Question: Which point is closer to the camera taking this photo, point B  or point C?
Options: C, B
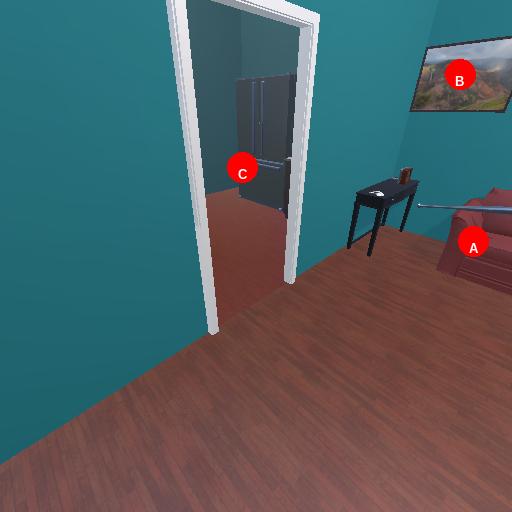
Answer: C